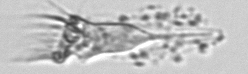
Label: Tintinnina